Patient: sex F, age 38
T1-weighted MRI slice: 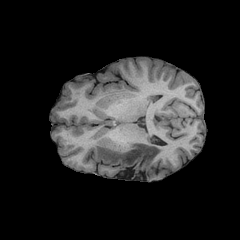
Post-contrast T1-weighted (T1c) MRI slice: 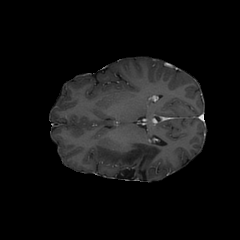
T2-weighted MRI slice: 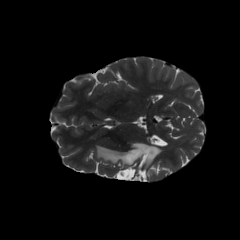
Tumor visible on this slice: yes
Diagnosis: Astrocytoma, IDH-mutant
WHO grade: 3